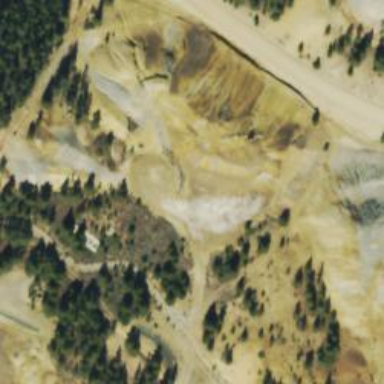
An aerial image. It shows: Quarry area.